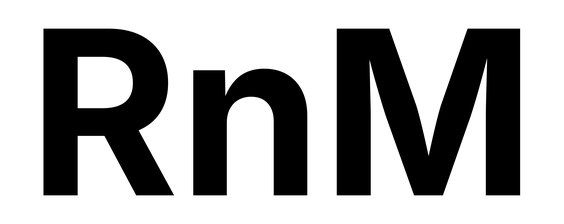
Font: Inter_Bold